Interaction volume radius: 10 \u00c5
Interaction volume height: 15 \u00c5
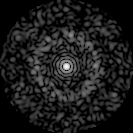
Disorder parameter: 0.8551